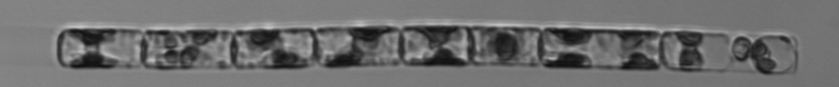
Label: Guinardia_delicatula_TAG_internal_parasite